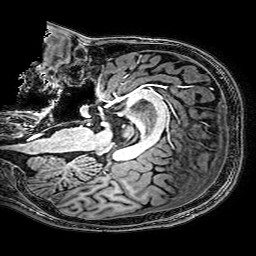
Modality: T1w
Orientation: sagittal
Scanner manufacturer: philips
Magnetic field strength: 3 T
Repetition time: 0.0096 s
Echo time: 0.0046 s